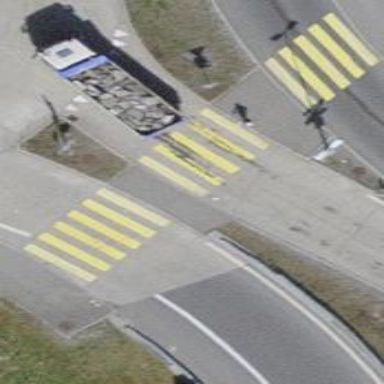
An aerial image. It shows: Pedestrian crossing with zebra markings on footway.